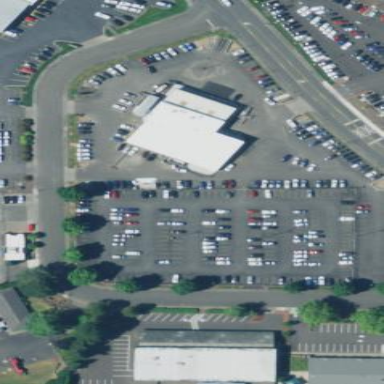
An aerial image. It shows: Car shop in retail area.